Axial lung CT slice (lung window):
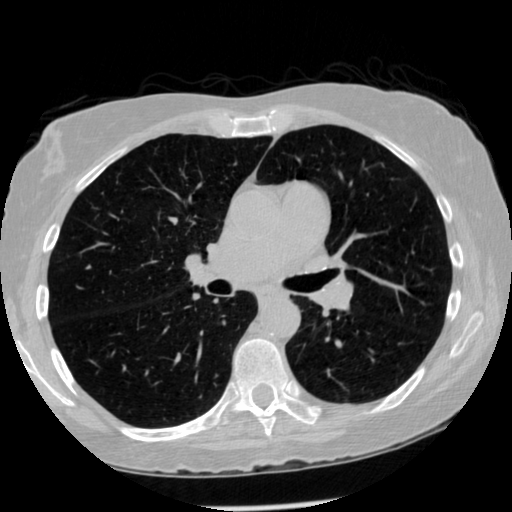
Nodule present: no